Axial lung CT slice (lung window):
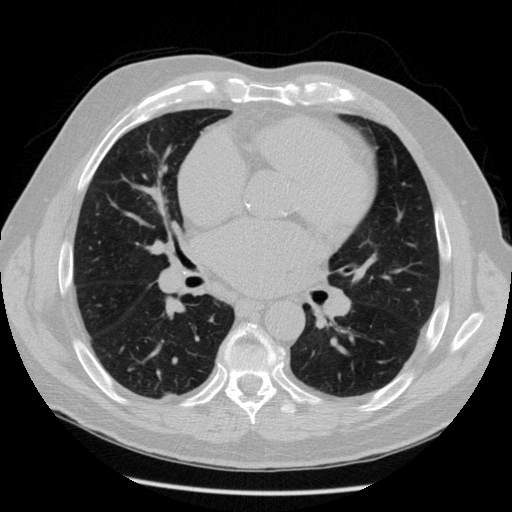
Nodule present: no